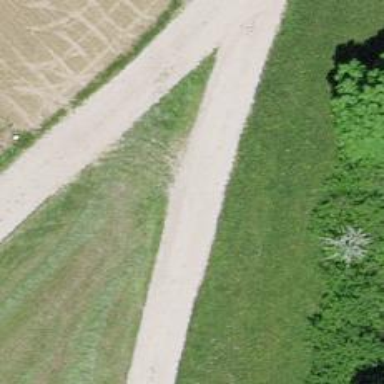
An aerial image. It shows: Track with grade2 tracktype.